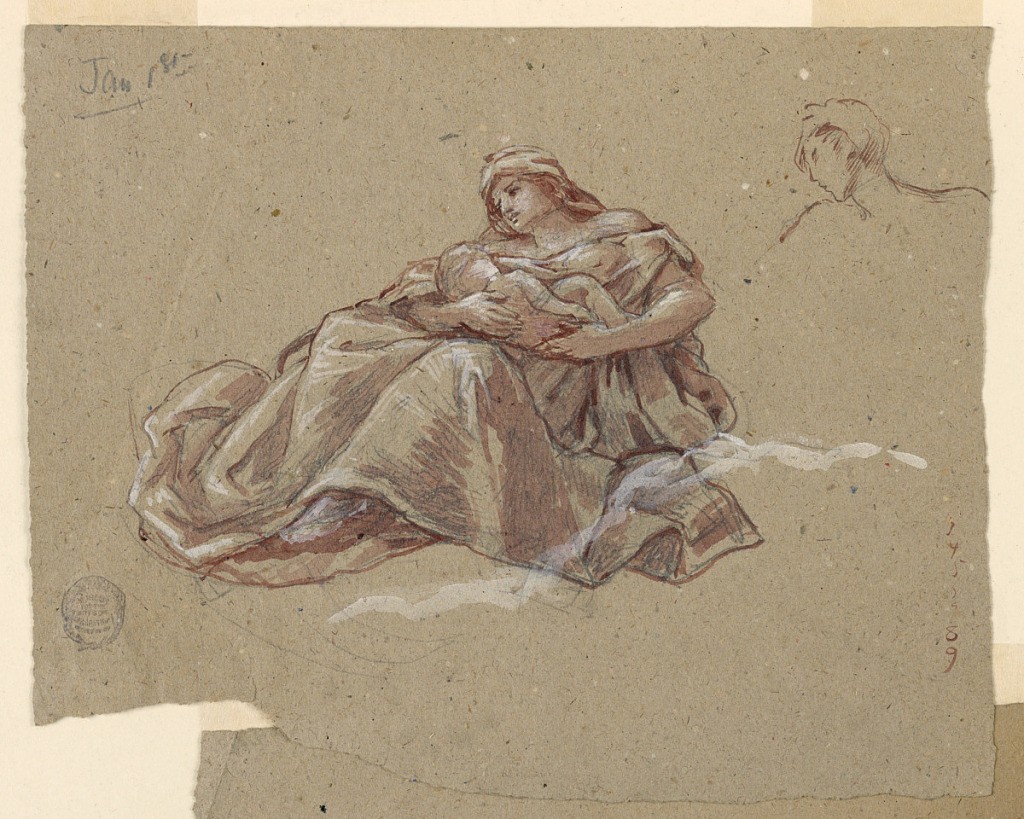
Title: Study for "Charity," St. Bartholomew's Church, New York, NY
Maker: Francis Augustus Lathrop, American, 1849–1909
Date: ca. 1893
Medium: Brush and watercolor, gouache, graphite on paper
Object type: Drawing
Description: Sketch of a seated female figure holding a young child.